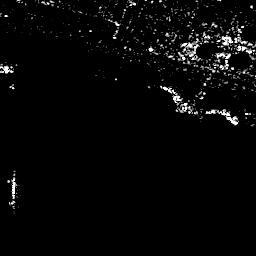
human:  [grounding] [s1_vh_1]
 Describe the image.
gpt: In the satellite image, there is  <ref>1 medium ship </ref> <box>[[1, 67, 9, 80, 0]]</box> located at bottom left.